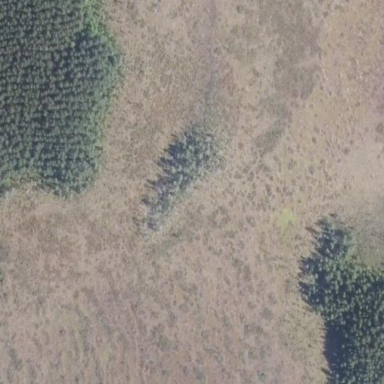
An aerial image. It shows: Woodland consisting mainly of needle-leaved trees.